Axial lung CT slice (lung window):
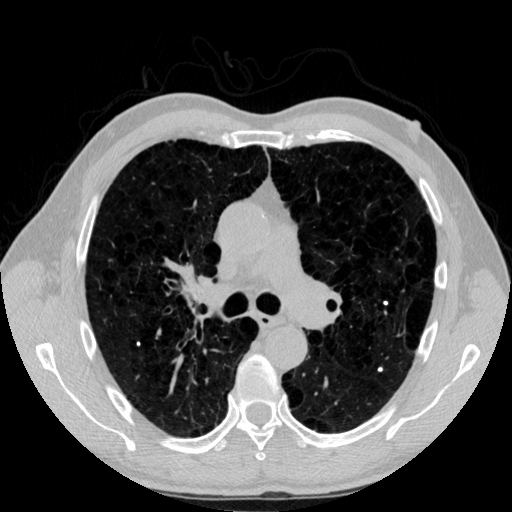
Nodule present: no